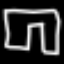
Label: pants